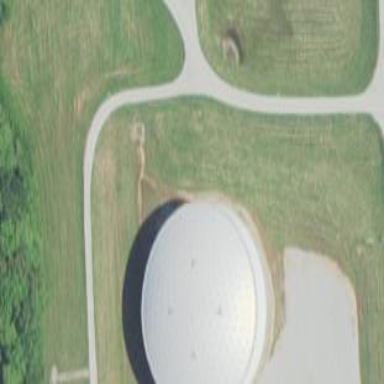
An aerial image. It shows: Storage tank that is man-made.